Question: All -
Need some insight into this issue. I have created a sample project to isolate the issue on one of my projects. I am trying to set the background of my Border based on a certain value in the model (Int/String/Enum).
The issue I am having is:
1) I believe the source in the DataTrigger Binding is being set - but I am still getting this error:
2) I was doing this on int (or string) just to make the concept work. But realistically I need to make this of the Enum value. any suggestions on this will also help.
Here are the code snippets:
Person.cs
'''
public class Person
{
public int personId { get; set; }
public string personName { get; set; }
public Gender personType { get; set; }
public enum Gender
{
Male,
Female
}
}
'''
PersonViewModel.cs
'''
public class PersonViewModel
{
private ObservableCollection<Person> _people;
public ObservableCollection<Person> people
{
get
{
return _people;
}
}
public PersonViewModel()
{
_people = new ObservableCollection<Person>()
{
new Person()
{
personId = 1,
personName = "John",
personType = Person.Gender.Male
},
new Person()
{
personId = 1,
personName = "Mary",
personType = Person.Gender.Female
},
};
}
}
'''
PersonView.xaml.cs
'''
public PersonView()
{
InitializeComponent();
var personvm = new PersonViewModel();
DataContext = personvm;
}
'''
PersonView.xaml
'''
<Window.Resources>
<Style x:Key="BorderGradient" TargetType="{x:Type Border}">
<Style.Triggers>
<DataTrigger Binding="{Binding Source=people, Path=personId}" Value="1">
<Setter Property="Background">
<Setter.Value>
<LinearGradientBrush StartPoint="0.5,0" EndPoint="0.511,0.957">
<GradientStop Color="LightGray" Offset="0.55" />
<GradientStop Color="Black" Offset="1.3" />
</LinearGradientBrush>
</Setter.Value>
</Setter>
</DataTrigger>
<DataTrigger Binding="{Binding Source=people, Path=personId}" Value="2">
<Setter Property="Background">
<Setter.Value>
<LinearGradientBrush StartPoint="0.5,0" EndPoint="0.511,0.957">
<GradientStop Color="LightGray" Offset="0.55" />
<GradientStop Color="Yellow" Offset="1.3" />
</LinearGradientBrush>
</Setter.Value>
</Setter>
</DataTrigger>
</Style.Triggers>
</Style>
</Window.Resources>
<Border CornerRadius="15,15,15,15" Style="{StaticResource BorderGradient}" >
<Grid Width="Auto" MinWidth="750" Height="Auto" MinHeight="600">
<!-- Logic in VM where visibility would be set through VM -->
<StackPanel Grid.Row="0" HorizontalAlignment="Center" VerticalAlignment="Top" Visibility="To be set" >
<loc:MaleView/>
</StackPanel>
<StackPanel Grid.Row="1" HorizontalAlignment="Center" Visibility=" to be set">
<loc:FemaleView />
</StackPanel>
</Grid>
</Border>
'''

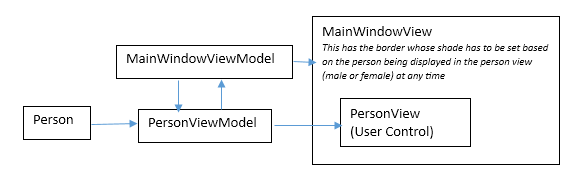
Answer: people is an observable collection, which is what you're binding to in your datatrigger. The ObservableCollection doesn't have a property named "personId".
It would probably be better to have a DataTemplate for your PersonViewModel
'''
<DataTemplate DataType={x:Type vm:PersonViewModel}">
<Grid Background="Red">
.. Template For PersonViewModel Here ..
</Grid>
<DataTemplate.Triggers>
<DataTrigger Binding="{Binding Path=personId}" Value="1">
.... do stuff
</DataTrigger>
</DataTemplate.Triggers>
</DataTemplate>
'''